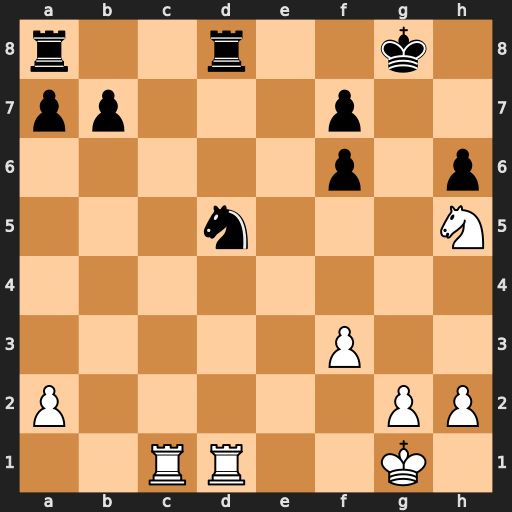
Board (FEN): r2r2k1/pp3p2/5p1p/3n3N/8/5P2/P5PP/2RR2K1
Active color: w
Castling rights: -
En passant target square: -
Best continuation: Rxd5 Rxd5 Nxf6+ Kg7 Nxd5